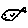
Label: fish